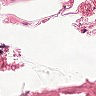
Metastatic tissue present: no